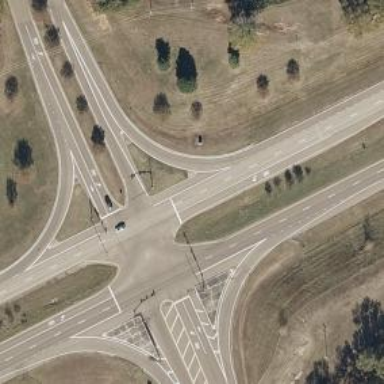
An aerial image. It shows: Secondary link road.